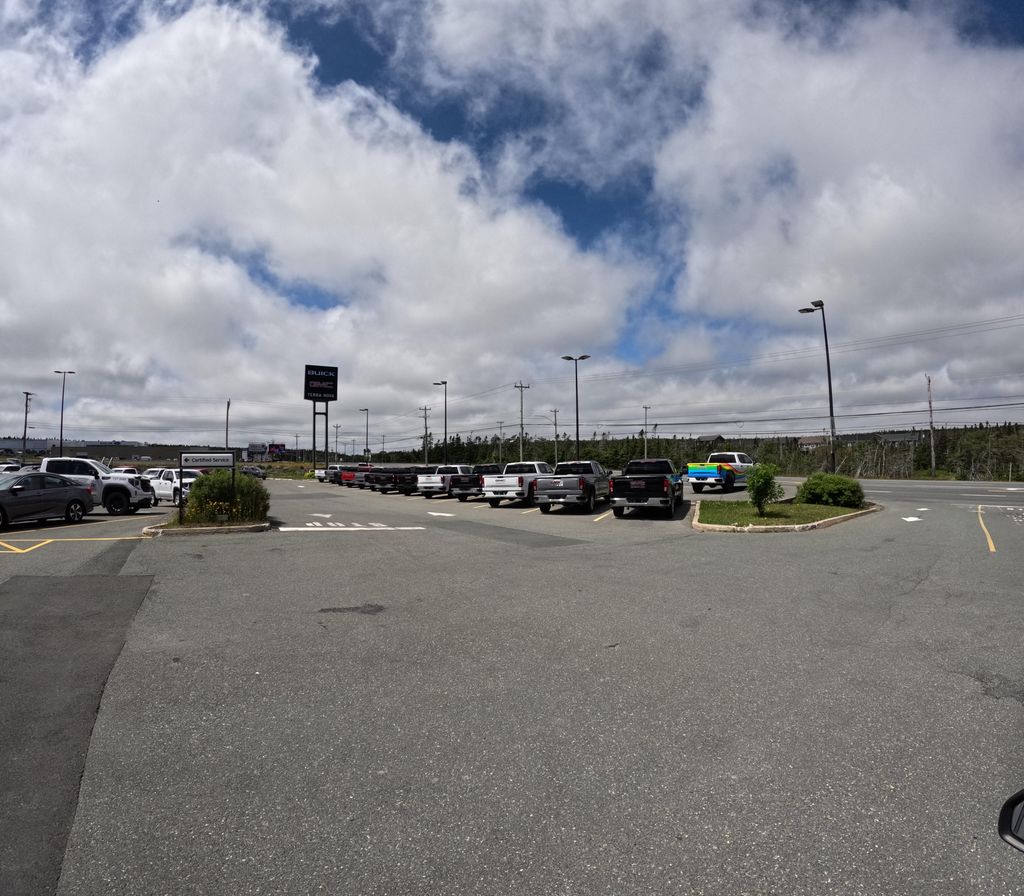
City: st_johns